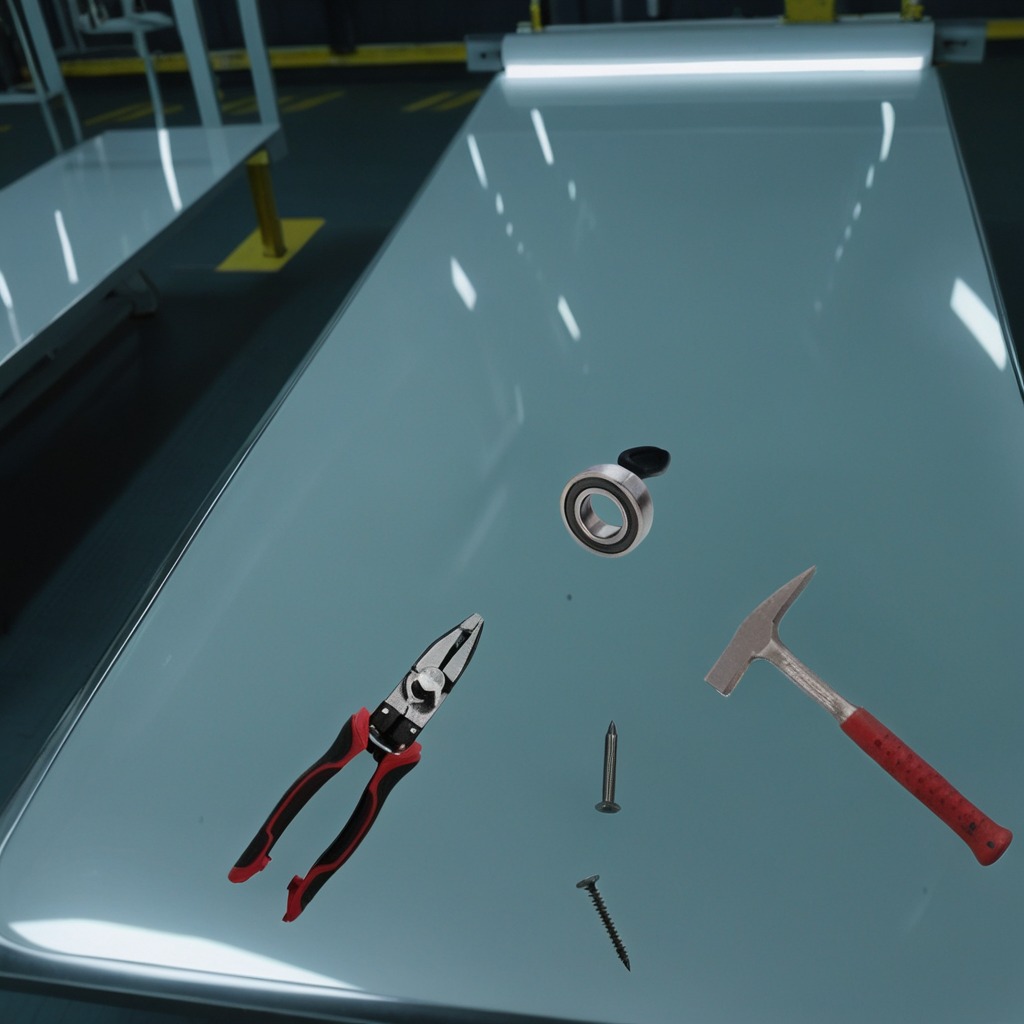
A ball bearing, a hammer, an iron nail, a metal machine screw, and pliers are lying on the table.